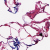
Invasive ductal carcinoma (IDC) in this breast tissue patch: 0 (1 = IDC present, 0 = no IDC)